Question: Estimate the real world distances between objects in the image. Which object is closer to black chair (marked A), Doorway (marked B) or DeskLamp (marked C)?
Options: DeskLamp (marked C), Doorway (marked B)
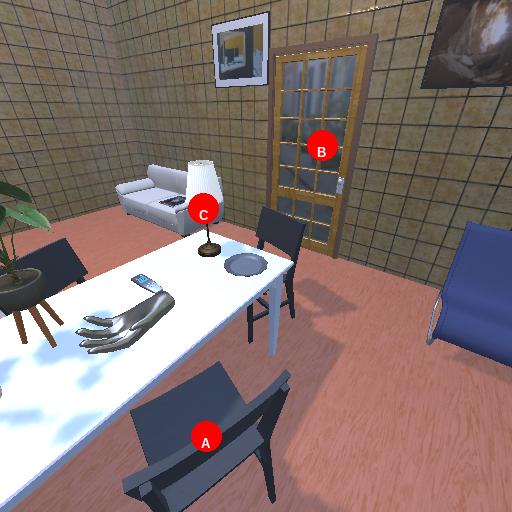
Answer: DeskLamp (marked C)